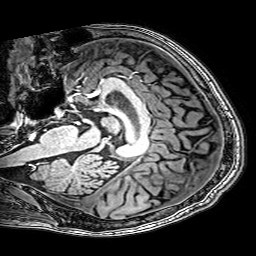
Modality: T1w
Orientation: sagittal
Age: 29
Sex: male
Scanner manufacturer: philips
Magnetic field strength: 3 T
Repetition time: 0.009 s
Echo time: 0.00351 s